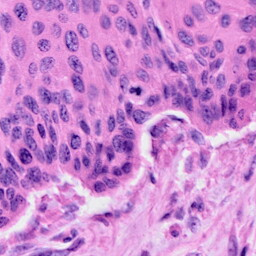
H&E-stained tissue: Cervix